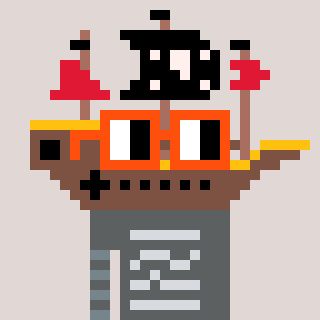
a pixel art character with square orange glasses, a pirateship-shaped head and a rust-colored body on a warm background